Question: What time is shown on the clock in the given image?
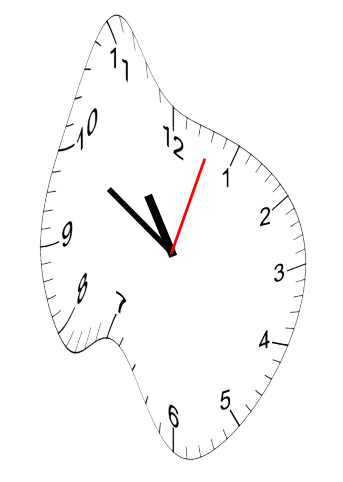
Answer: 10:50:03